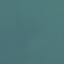
Label: SeaLake